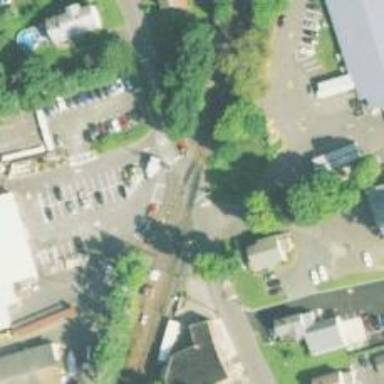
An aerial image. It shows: Level crossing with lights and barriers.